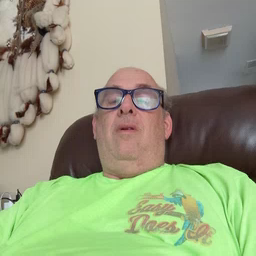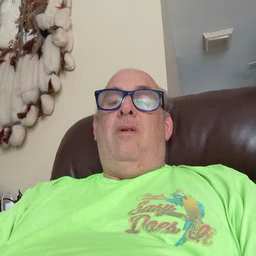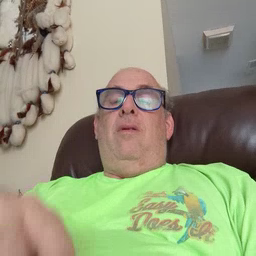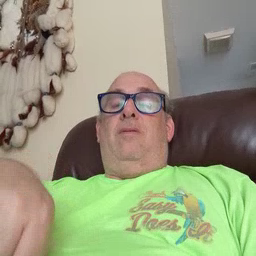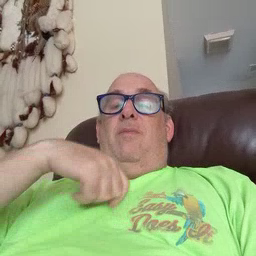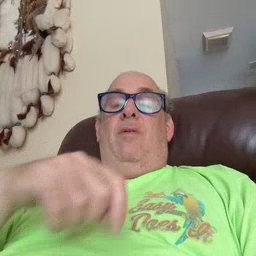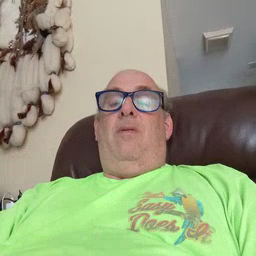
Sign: zipper